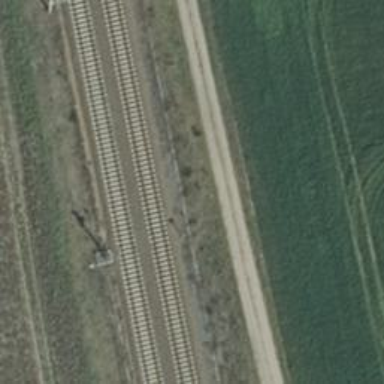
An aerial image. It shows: Railway signal.